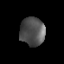
Tissue: lung
Cell type: Others
Senescence score: 0.2131
Nuclear area (px): 683
Mean DAPI intensity: 83.082